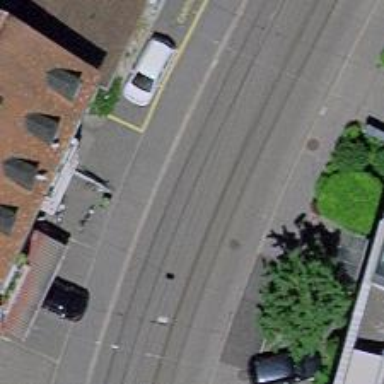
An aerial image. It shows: Tram level crossing on railway.